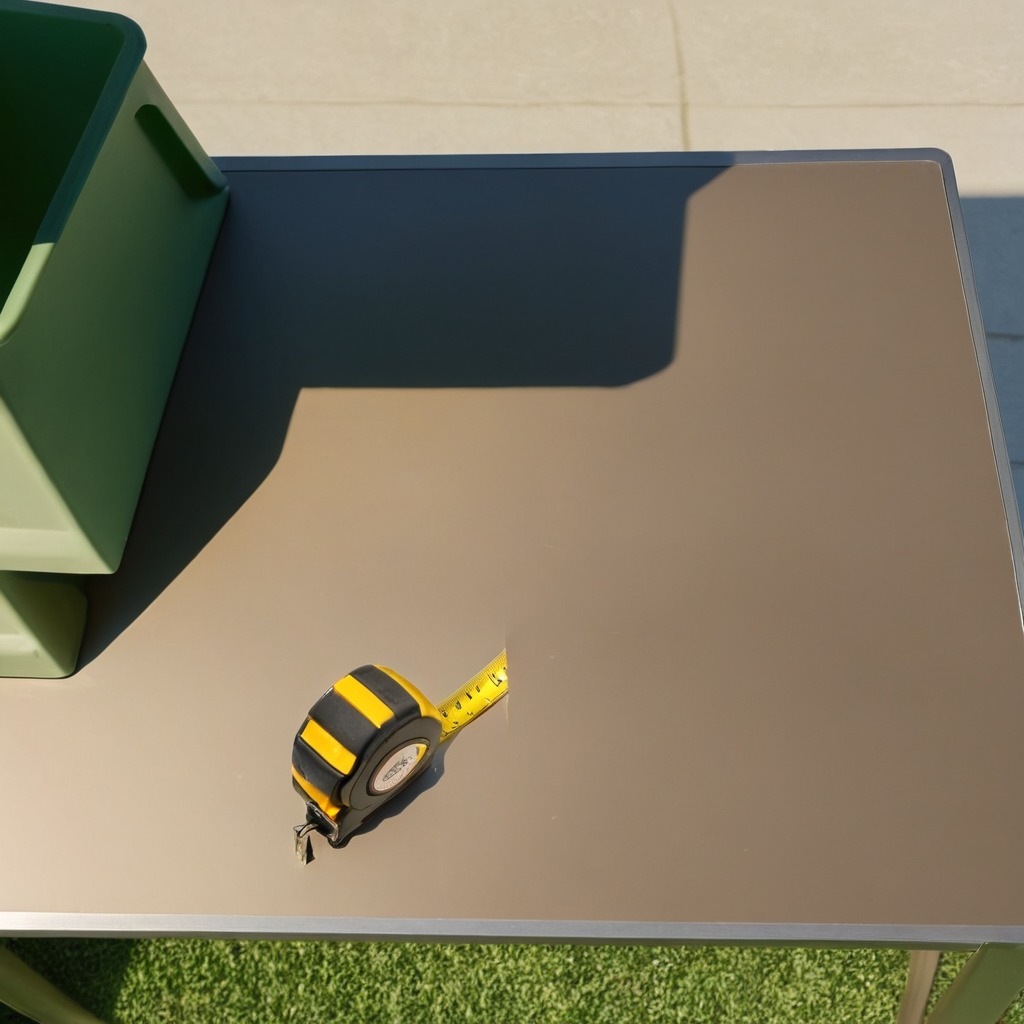
A measuring tape is lying on the textured surface of the utility table.